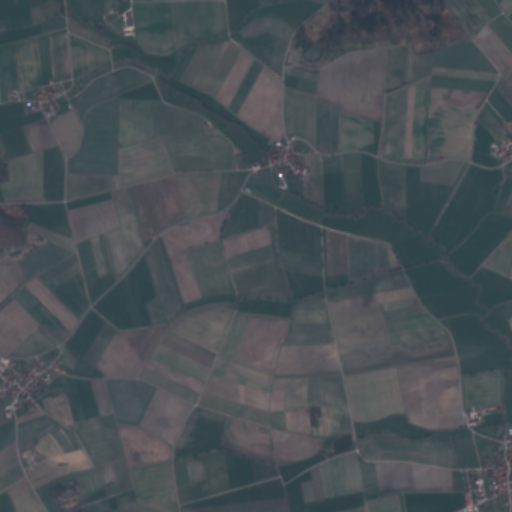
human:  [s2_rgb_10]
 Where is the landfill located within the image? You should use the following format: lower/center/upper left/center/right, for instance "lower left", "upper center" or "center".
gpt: The landfill is located in the lower left of the image.
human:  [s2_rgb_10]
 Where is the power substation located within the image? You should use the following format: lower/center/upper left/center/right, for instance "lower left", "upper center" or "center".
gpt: The power substation is located in the upper left of the image.
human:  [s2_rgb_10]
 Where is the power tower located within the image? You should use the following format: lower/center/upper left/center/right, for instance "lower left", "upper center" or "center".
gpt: The power tower is located in the lower left of the image.
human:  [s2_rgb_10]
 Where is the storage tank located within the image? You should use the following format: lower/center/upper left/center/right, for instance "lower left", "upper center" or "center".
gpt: The storage tank is located in the lower left of the image.
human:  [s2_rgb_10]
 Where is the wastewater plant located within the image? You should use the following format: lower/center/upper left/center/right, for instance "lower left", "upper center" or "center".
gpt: The wastewater plant is located in the upper left of the image.
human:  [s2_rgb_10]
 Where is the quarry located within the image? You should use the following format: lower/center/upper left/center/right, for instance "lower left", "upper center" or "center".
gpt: There is no quarry in the image.